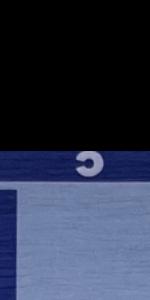
Label: Empty